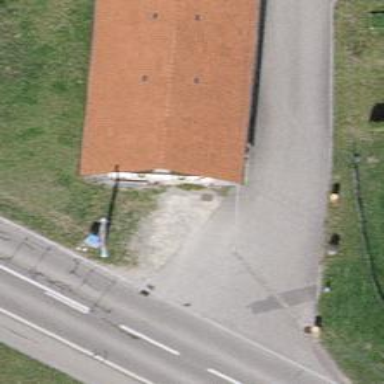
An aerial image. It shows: Farm shop.